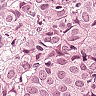
Metastatic tissue present: yes